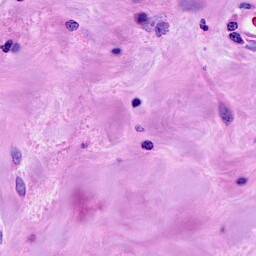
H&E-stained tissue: Breast